Aerial crown-view tile of a tropical tree (Barro Colorado Island, Panama), acquired 20250414:
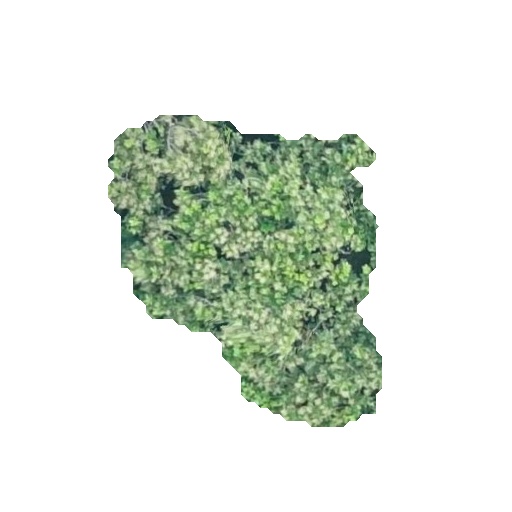
Species: Anacardium excelsum
GBIF accepted scientific name: Anacardium excelsum
Crown area: 89.525 m²